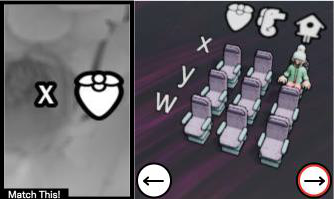
Task: seats
Answer: no